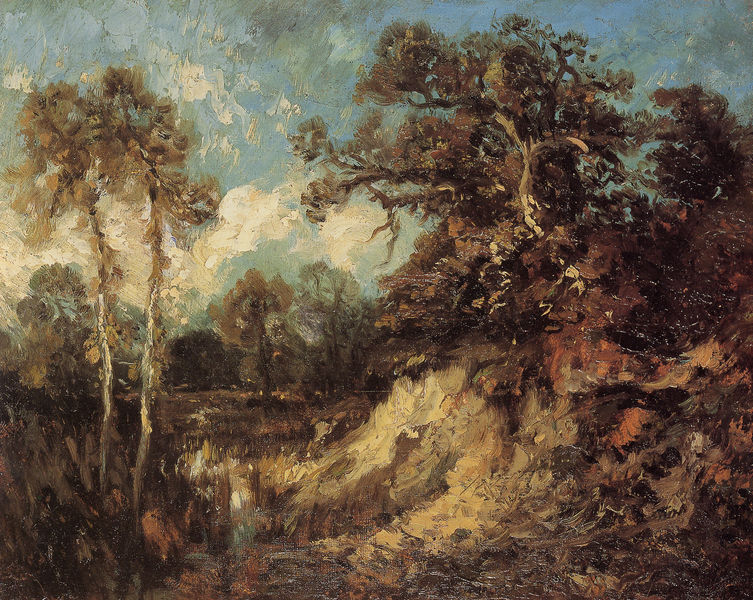
Titel: Terrain éboulé en forêt de Compiègne, Erdabrutsch im Wald von Compiègne
Künstler: Jules Dupré
Institution: Privatsammlung
Schlagwörter: baum, berg, blau, blätter, dunkel, gemälde, himmel, laub, wasser, weiß, wolken, bäume, fluss, gelb, grün, impressionismus, landschaft, ocker, sand, see, teich, ufer, äste, braun, dunkelbraun, grau, hell, licht, schwarz, ölbild, gras, rot, weg, wiese, wolke, beige, malerei, rembrandt, öl, ast, bach, birke, birken, erde, gräser, horizont, hügel, natur, schilf, spiegelung, stamm, strauch, zweige, busch, büsche, gebüsch, gewässer, pastos, sonne, sträucher, realismus, kind, pflanzen, tal, wald, weiher, erdig, hellblau, landschft, sommer, abhang, lehm, warm, düne, hang, farbe, gelände, landschaftsmalerei, linien, schlucht, herbst, stille, böschung, romantik, ölgemälde, constable, luft, stämme, wild, duktus, bett, gründ, hoch, menschenleer, striche, reflexion, impression, dillis, corinth, bruan, lichtung, tupfen, leinwand, sumpf, tupfer, farbauftrag, liebermann, pinselduktus, pinselstrich, flecken, unterholz, wurzeln, schwarzw, moor, tümpel, lanschaft, brauntöne, tonig, flusstal, wäldchen, eiche, knorrig, dürer, srtauch, arbre, ciel, nature, ladschaft, delta, matsch, calme, hecken, menschne, pinselspuren, nuage, herbe, impressionnisme, naturalisme, tempete, vent, landshaft, abneigung, feuille, erdwall, sandig, sumpflandschaft, hummes, hügelsonne, lehmig, pastuos, gemökde, öste, 1880, 1860, 19. jh., landschaft hügel birken wolken, geras, versant, büschr